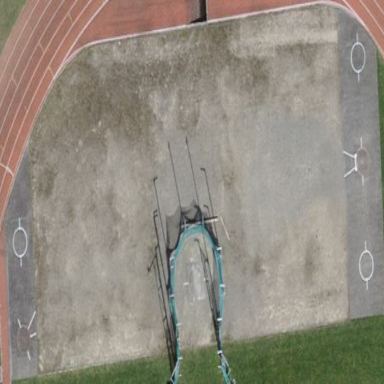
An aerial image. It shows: Athletics pitch used for leisure sports activities.